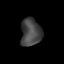
Tissue: lung
Cell type: Others
Senescence score: 0.1903
Nuclear area (px): 557
Mean DAPI intensity: 68.865